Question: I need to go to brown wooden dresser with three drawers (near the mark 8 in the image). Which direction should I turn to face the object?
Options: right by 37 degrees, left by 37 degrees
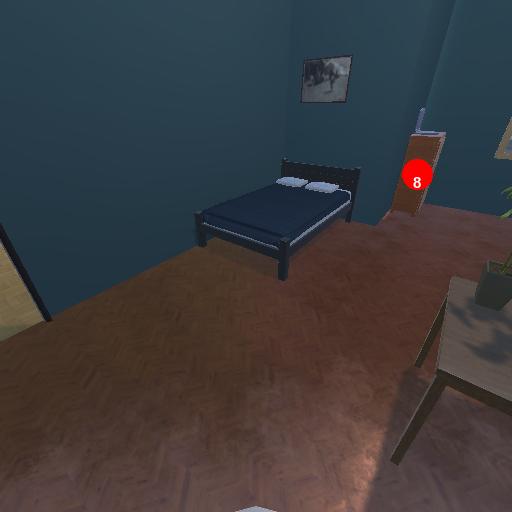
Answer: right by 37 degrees